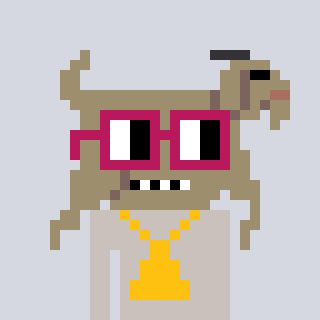
a pixel art character with square dark red glasses, a goat-shaped head and a foggrey-colored body on a cool background